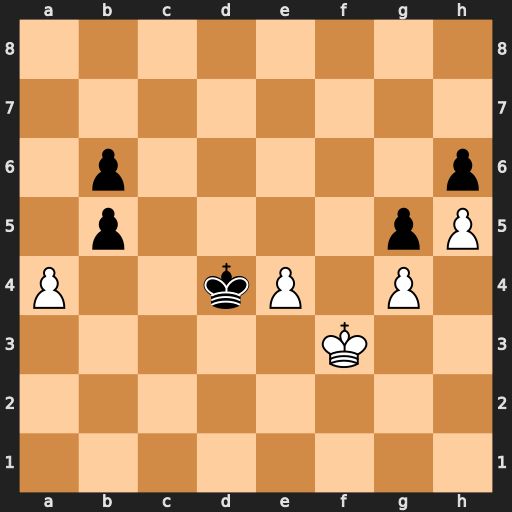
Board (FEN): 8/8/1p5p/1p4pP/P2kP1P1/5K2/8/8
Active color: w
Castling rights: -
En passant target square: -
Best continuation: axb5 Kc4 e5 Kd5 e6 Kd6 Ke3 Kxe6 Ke4